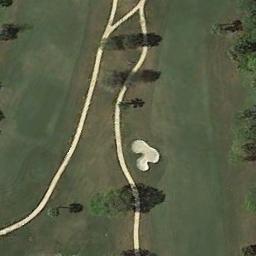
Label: golf_course